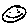
Label: smiley face